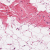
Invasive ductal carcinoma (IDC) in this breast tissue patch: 0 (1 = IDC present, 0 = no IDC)